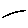
Label: line